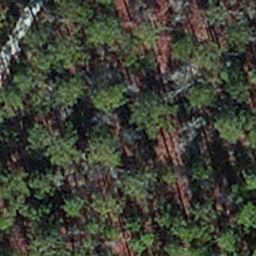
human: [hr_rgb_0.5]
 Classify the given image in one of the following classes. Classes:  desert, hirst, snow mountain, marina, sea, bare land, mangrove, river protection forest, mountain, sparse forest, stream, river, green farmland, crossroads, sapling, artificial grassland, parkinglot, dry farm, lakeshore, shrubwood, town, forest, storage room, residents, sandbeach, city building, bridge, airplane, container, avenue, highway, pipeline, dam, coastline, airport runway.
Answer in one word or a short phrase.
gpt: sapling